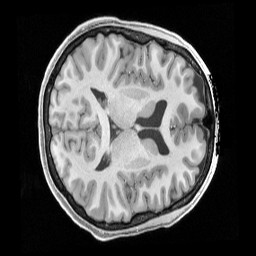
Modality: T1w
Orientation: axial
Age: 21
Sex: female
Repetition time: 2.4 s
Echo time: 0.00222 s